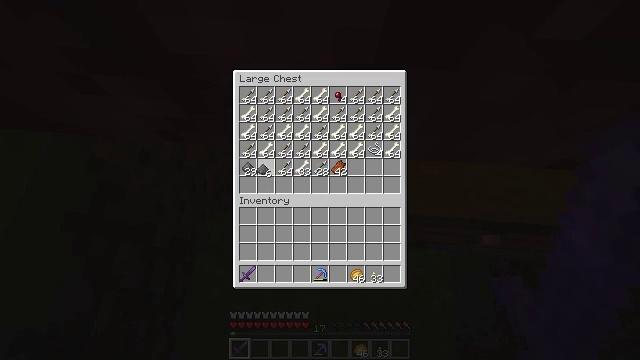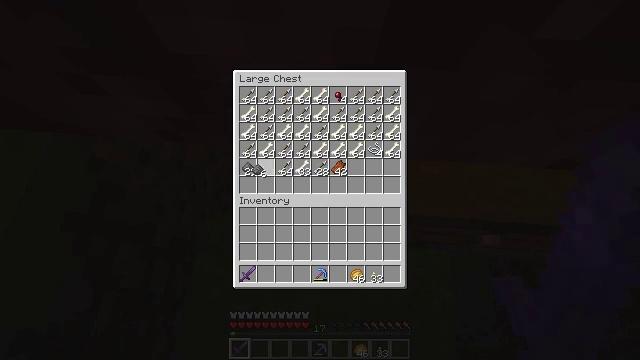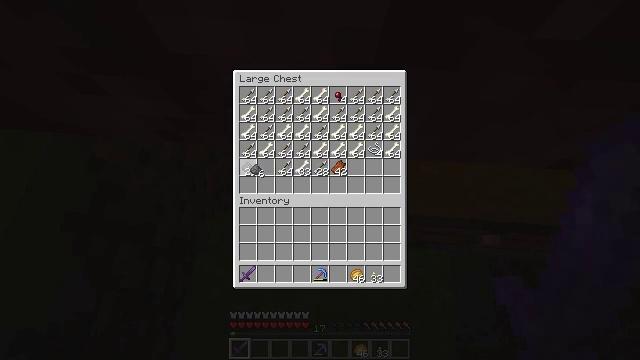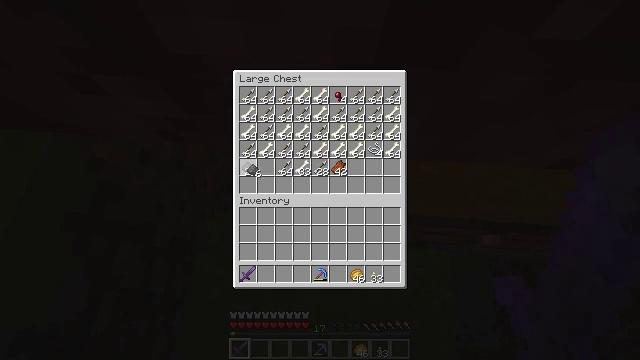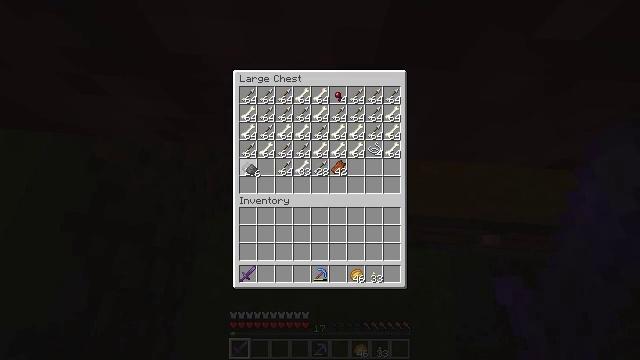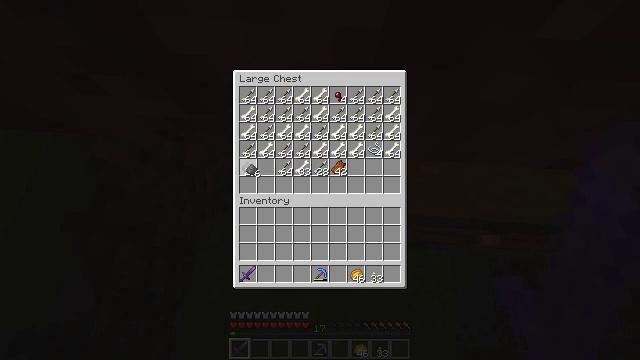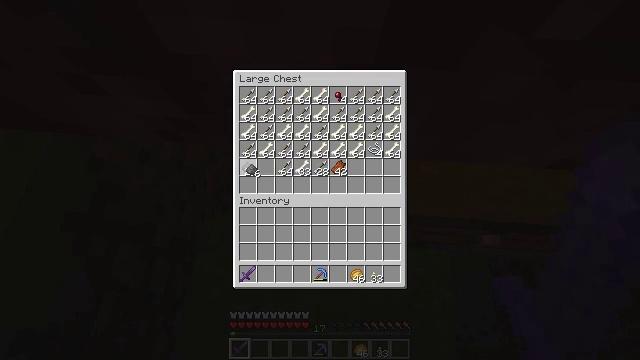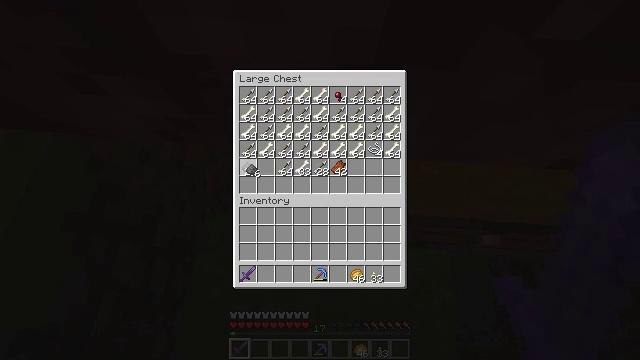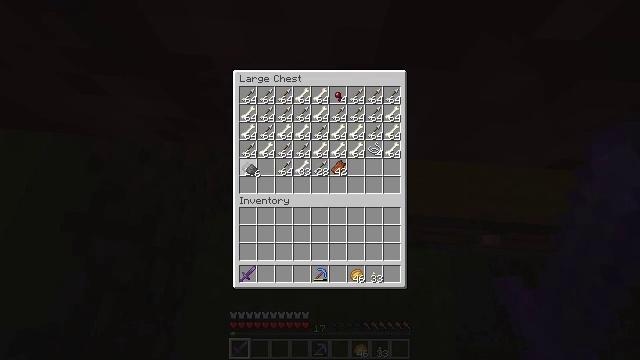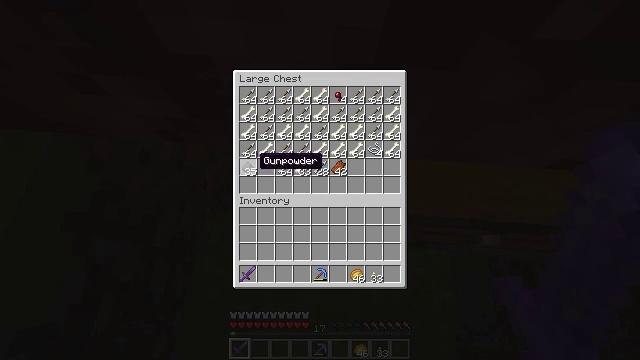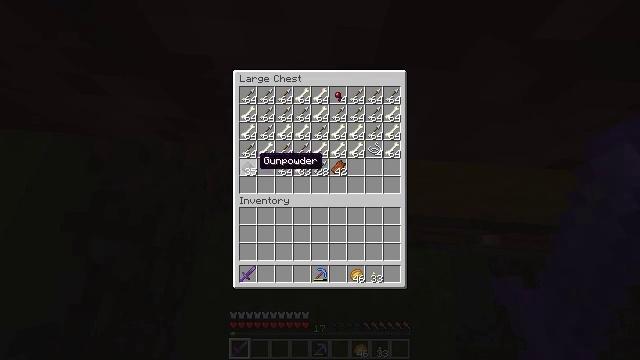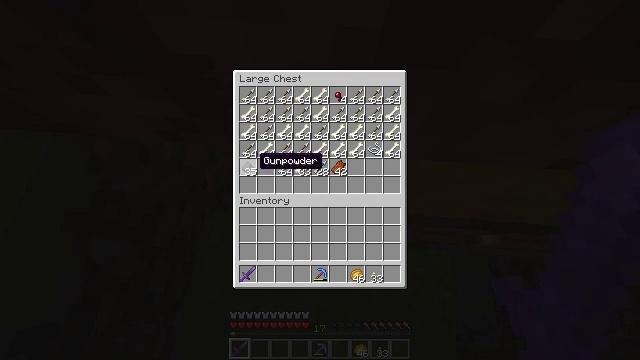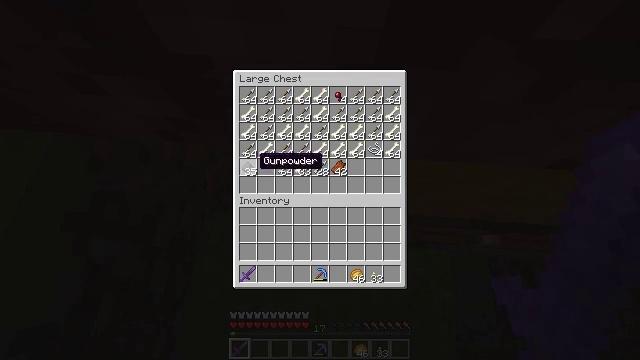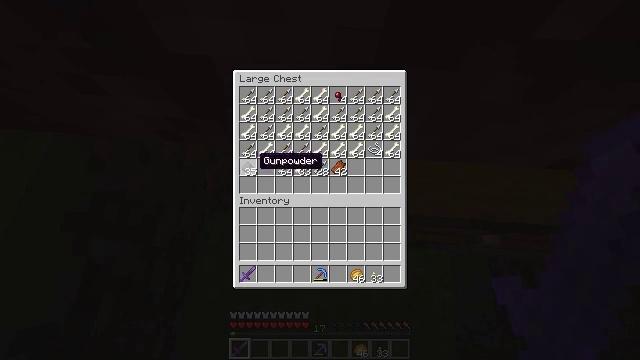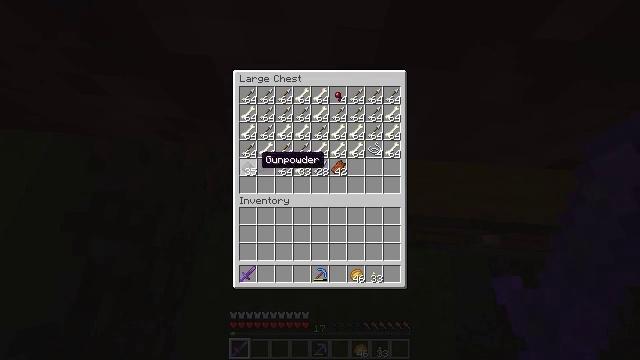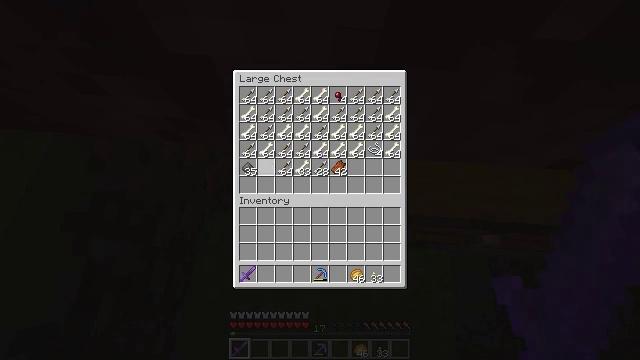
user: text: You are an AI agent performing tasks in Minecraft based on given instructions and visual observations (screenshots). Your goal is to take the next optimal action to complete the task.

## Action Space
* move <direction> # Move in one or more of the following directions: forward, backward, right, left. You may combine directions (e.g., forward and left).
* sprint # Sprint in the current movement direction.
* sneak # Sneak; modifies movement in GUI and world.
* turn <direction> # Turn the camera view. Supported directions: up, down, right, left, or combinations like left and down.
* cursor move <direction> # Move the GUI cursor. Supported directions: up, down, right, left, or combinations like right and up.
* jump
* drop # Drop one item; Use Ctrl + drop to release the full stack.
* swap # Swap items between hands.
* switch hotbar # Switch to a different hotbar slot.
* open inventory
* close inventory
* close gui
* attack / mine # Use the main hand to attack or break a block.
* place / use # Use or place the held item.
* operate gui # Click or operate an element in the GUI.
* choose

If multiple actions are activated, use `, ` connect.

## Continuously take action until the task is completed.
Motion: motion action
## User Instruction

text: Combat the zombie.
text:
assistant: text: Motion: no_op
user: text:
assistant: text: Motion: no_op
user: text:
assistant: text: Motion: no_op
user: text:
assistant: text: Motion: no_op
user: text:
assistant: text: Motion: no_op
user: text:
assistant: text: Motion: operate gui
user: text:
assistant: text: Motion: operate gui
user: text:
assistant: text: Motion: operate gui
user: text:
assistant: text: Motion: no_op
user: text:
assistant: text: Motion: no_op
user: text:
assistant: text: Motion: no_op
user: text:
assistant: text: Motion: no_op
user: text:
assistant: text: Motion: no_op
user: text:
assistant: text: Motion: no_op
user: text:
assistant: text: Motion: no_op
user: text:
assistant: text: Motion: no_op
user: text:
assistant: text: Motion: no_op
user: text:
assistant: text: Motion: no_op
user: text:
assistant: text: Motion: cursor move right
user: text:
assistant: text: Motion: no_op
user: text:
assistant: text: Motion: no_op
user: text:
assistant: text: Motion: no_op
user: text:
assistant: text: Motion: no_op
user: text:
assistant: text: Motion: no_op
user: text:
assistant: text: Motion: no_op
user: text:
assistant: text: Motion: no_op
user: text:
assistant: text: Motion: no_op
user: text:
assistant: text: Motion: cursor move up
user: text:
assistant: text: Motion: cursor move right and up
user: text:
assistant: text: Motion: cursor move up